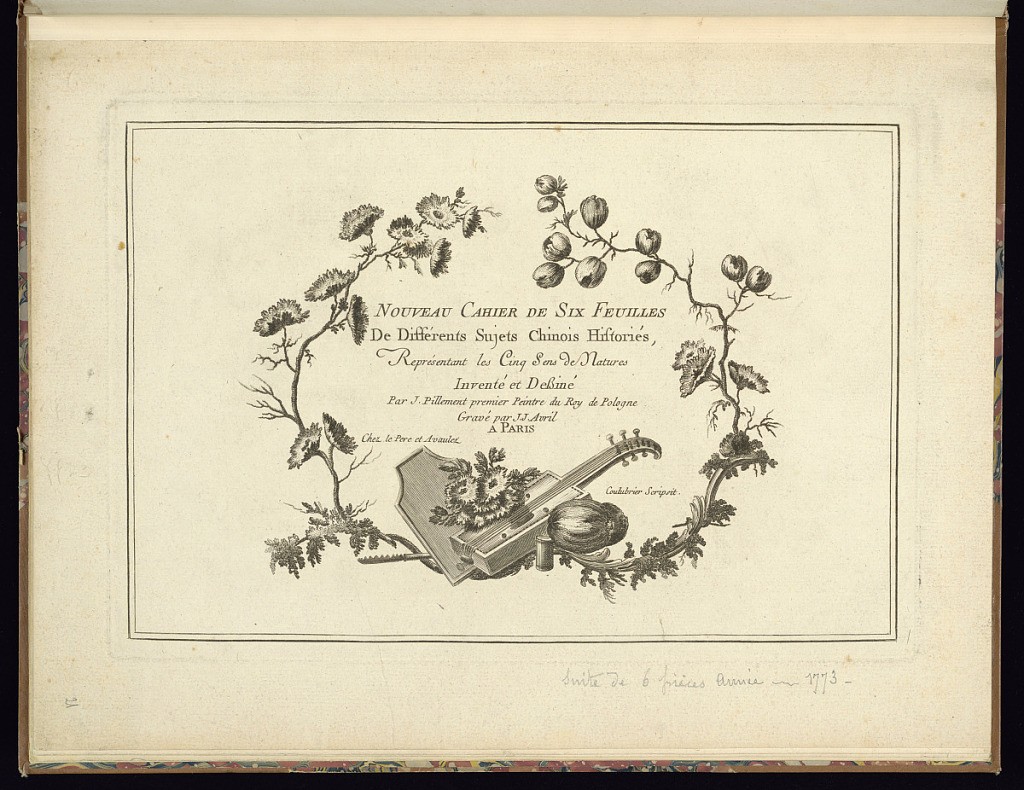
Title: Title Page
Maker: Jean-Baptiste Pillement, French, 1728–1808
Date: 1773
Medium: Etching on laid paper
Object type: Print
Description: Title page from a series of chinoiserie scenes with figures in landscapes. The title is lettered in the center, framed by sprigs of flowers and leaves forming a circle around the title with musical instruments and flowers at the lower center. The plate is signed.